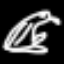
Label: frog